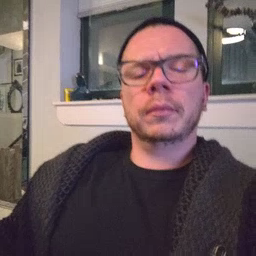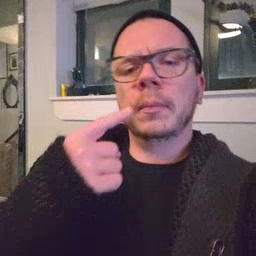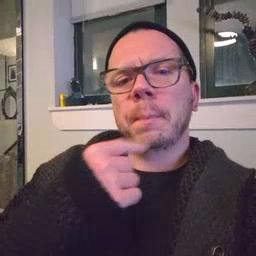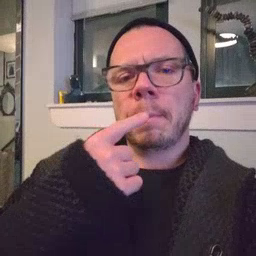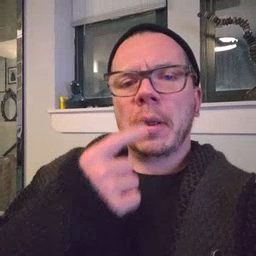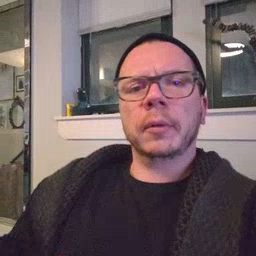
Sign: mouth